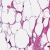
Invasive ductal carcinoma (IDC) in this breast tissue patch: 0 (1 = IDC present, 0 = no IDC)